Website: ulta-beauty
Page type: account-selection
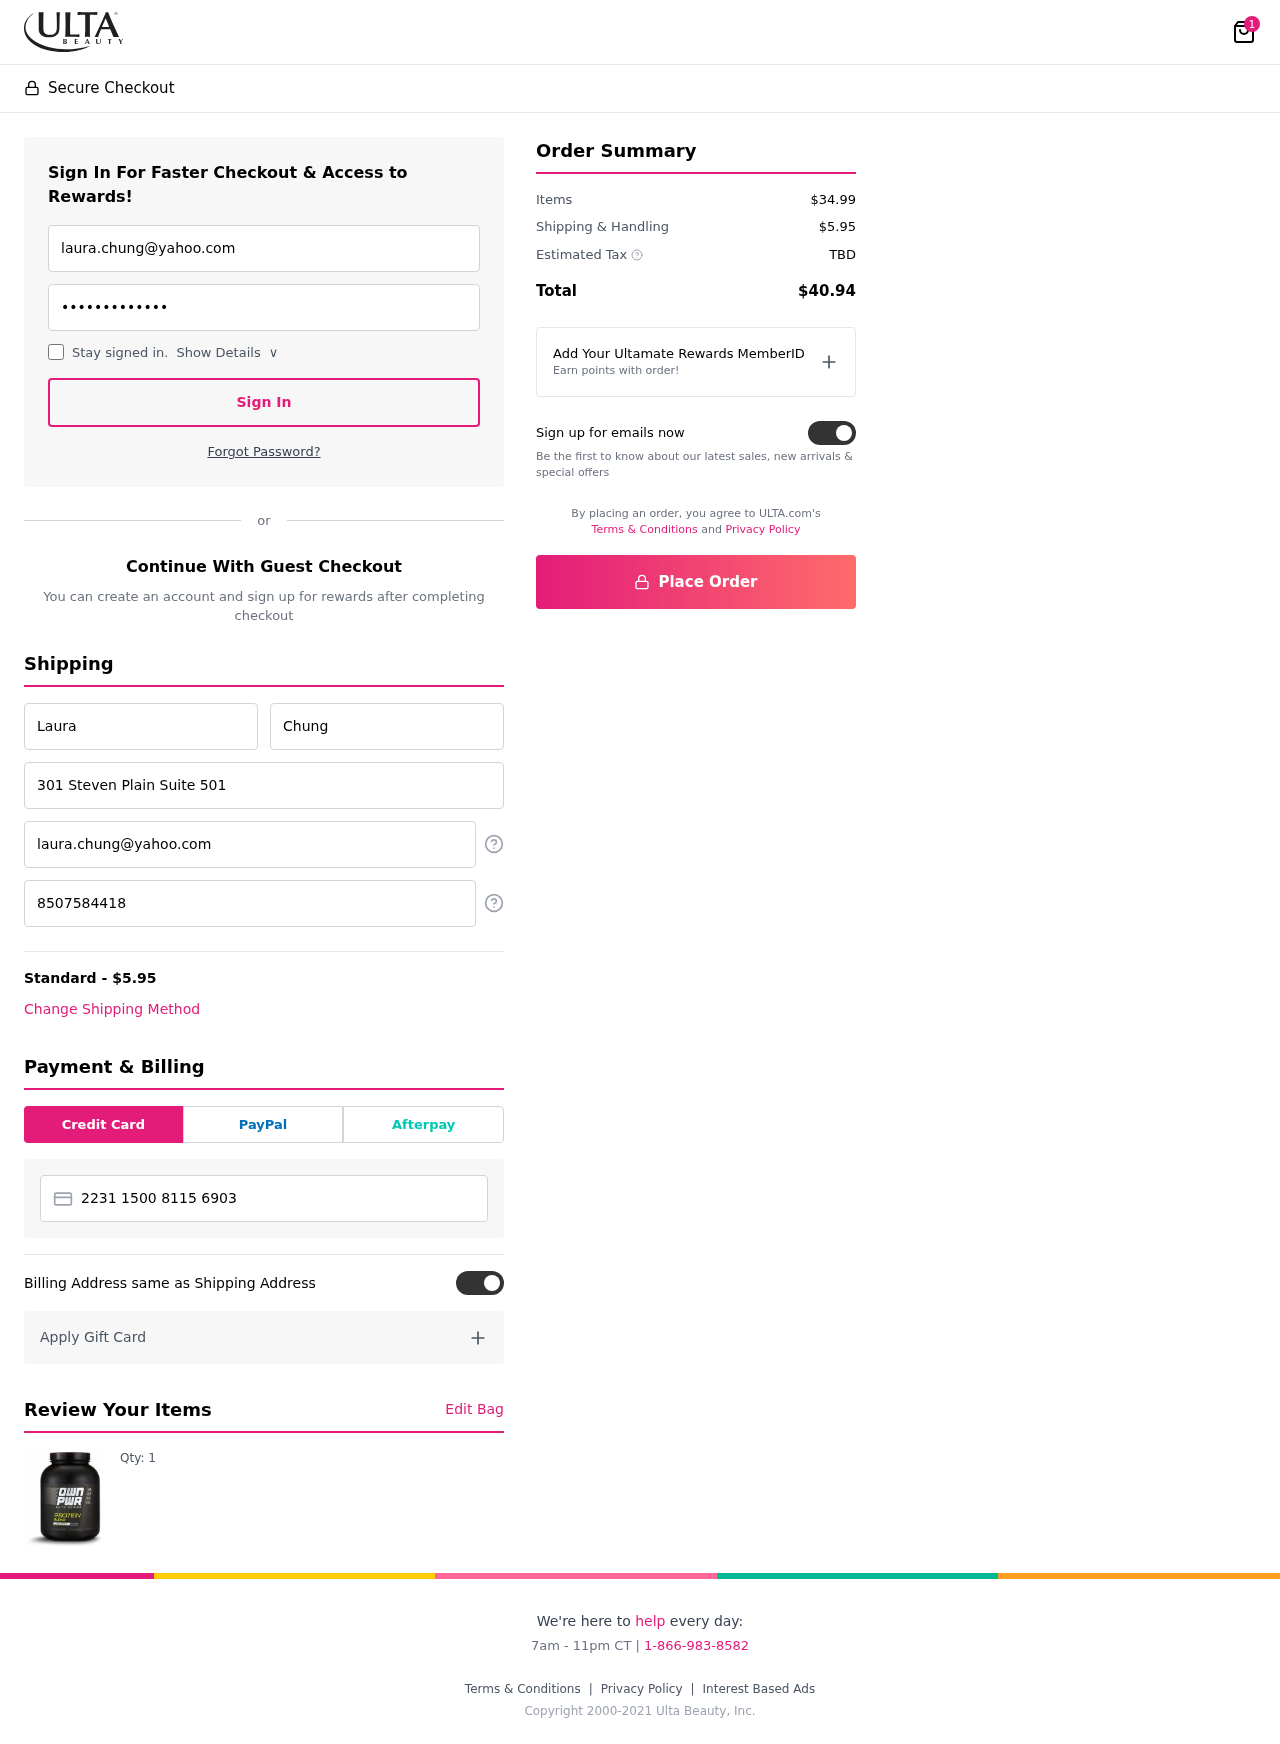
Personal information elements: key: PII_CARD_NUMBER
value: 2231 1500 8115 6903
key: PII_EMAIL
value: laura.chung@yahoo.com
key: PII_EMAIL2
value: laura.chung@yahoo.com
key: PII_FIRSTNAME
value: Laura
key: PII_LASTNAME
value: Chung
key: PII_PHONE
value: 8507584418
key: PII_STREET
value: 301 Steven Plain Suite 501
Product elements: key: PRODUCT1_QUANTITY
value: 1
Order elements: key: ORDER_NUM_ITEMS
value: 1
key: ORDER_SHIPPING_COST
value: $5.95
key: ORDER_SUBTOTAL
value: $34.99
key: ORDER_TAX
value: TBD
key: ORDER_TOTAL
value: $40.94